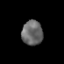
Tissue: prostate
Cell type: T cells
Senescence score: 0.3615
Nuclear area (px): 507
Mean DAPI intensity: 104.584